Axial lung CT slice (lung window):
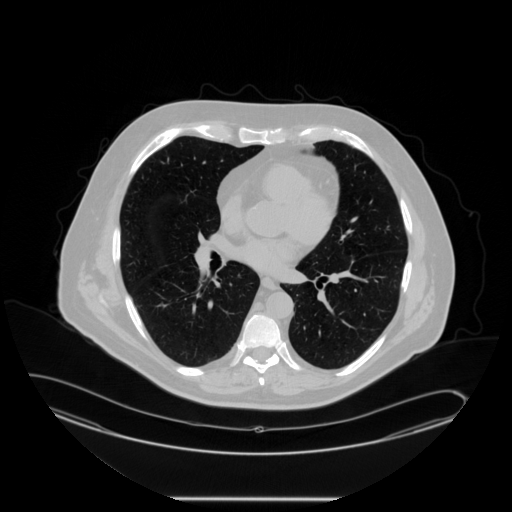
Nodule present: no